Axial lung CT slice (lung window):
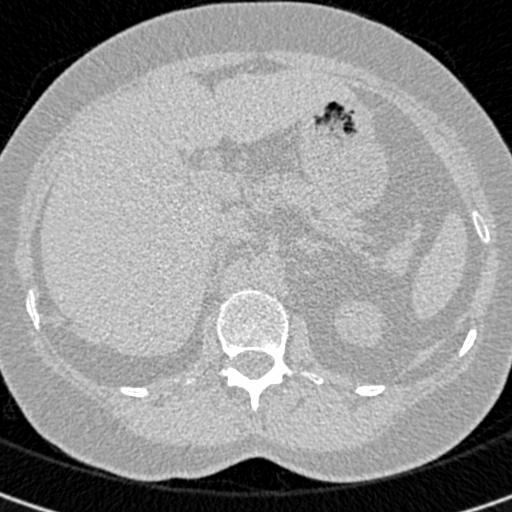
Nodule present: no